Question: I'm trying to edit an user account based on the user id. I'm able to retrieve the user data from the database but there is a problem occurred when trying to update the data into the database after clicking the save button. I have no idea why the problem will occurred. May I know where did I make mistake?
'''
@app.route('/edit',methods = ['GET','POST'])
def edit():
id = session['id']
conn = get_db_connection()
users = conn.execute('SELECT * FROM User WHERE id = ?',(id)).fetchall()
form = EditForm(request.form)
if request.method == 'POST' and form.validate():
hashed_pw = generate_password_hash(form.password.data,"sha256")
print(form.first_name.data, form.last_name.data, form.email.data, hashed_pw, id)
conn.execute('UPDATE User SET first_name = ?,last_name = ?,email = ?, password = ? WHERE id = ?',(form.first_name.data, form.last_name.data, form.email.data, hashed_pw, id))
conn.commit()
conn.close()
message = "Data has been modify successfully"
flash(message,'edited')
return redirect(url_for('edit'))
return render_template('edit.html',users = users, form = form)
'''
'''
<form action="/edit" method="POST">
<div>
<h2 class="text-center fw-bold fs-2 mb-4 p-0 m-0">Edit Account</h2>
{% for user in users %}
<div class="input-group justify-content-between">
<div class="form-floating mb-4" style="min-width: 230px;">
<label for="firstName">First name</label>
<input id="first_name" name="first_name" class="form-control" placeholder="John" value= "{{ user[1] }}" />
{% if form.first_name.errors %}
<ul class="errors text-danger">
{% for error in form.first_name.errors %}
<li>{{ error }}</li>
{% endfor %}
</ul>
{% endif %}
</div>
<div class="form-floating mb-4" style="min-width: 230px;">
<label for="lastName">Last name</label>
<input id="last_name" name="last_name" class="form-control" placeholder="Doe" value= "{{ user[2] }}"/>
{% if form.last_name.errors %}
<ul class="errors text-danger">
{% for error in form.last_name.errors %}
<li>{{ error }}</li>
{% endfor %}
</ul>
{% endif %}
</div>
</div>
<div class="form-floating mb-4">
<label for="email">Email address</label>
<input id="email" name="email" class="form-control" type="email" placeholder="name@example.com" value= "{{ user[3] }}" />
{% if form.email.errors %}
<ul class="errors text-danger">
{% for error in form.email.errors %}
<li>{{ error }}</li>
{% endfor %}
</ul>
{% endif %}
</div>
<div class="form-floating mb-4">
<label for="password">Password</label>
<input id="password" name="password" class="form-control" type="Password" placeholder="Enter your password" />
{% if form.password.errors %}
<ul class="errors text-danger">
{% for error in form.password.errors %}
<li>{{ error }}</li>
{% endfor %}
</ul>
{% endif %}
</div>
<div class="form-floating mb-4">
<label for="passwordConfirmation">Confirm password</label>
<input id="password_confirmation" name="password_confirmation" class="form-control" type="password" placeholder="Enter your password again" />
{% if form.password_confirmation.errors %}
<ul class="errors text-danger">
{% for error in form.password_confirmation.errors %}
<li>{{ error }}</li>
{% endfor %}
</ul>
{% endif %}
</div>
{% endfor %}
'''
[
'''
Traceback (most recent call last):
File "C:\Users\user\desktop\phonebuddy\.venv\lib\site-packages\flask\app.py", line 2525, in wsgi_app
response = self.full_dispatch_request()
File "C:\Users\user\desktop\phonebuddy\.venv\lib\site-packages\flask\app.py", line 1822, in full_dispatch_request
rv = self.handle_user_exception(e)
File "C:\Users\user\desktop\phonebuddy\.venv\lib\site-packages\flask\app.py", line 1820, in full_dispatch_request
rv = self.dispatch_request()
File "C:\Users\user\desktop\phonebuddy\.venv\lib\site-packages\flask\app.py", line 1796, in dispatch_request
return self.ensure_sync(self.view_functions[rule.endpoint])(**view_args)
File "C:\Users\user\Desktop\PhoneBuddy\app.py", line 127, in edit
conn.execute('UPDATE User SET first_name = ?,last_name = ?,email = ?, password = ? WHERE id = ?',(form.first_name.data, form.last_name.data, form.email.data, hashed_pw, id))
sqlite3.InterfaceError: Error binding parameter 4 - probably unsupported type.
127.0.0.1 - - [28/Nov/2022 16:29:50] "POST /edit HTTP/1.1" 500 -
'''
<URL>
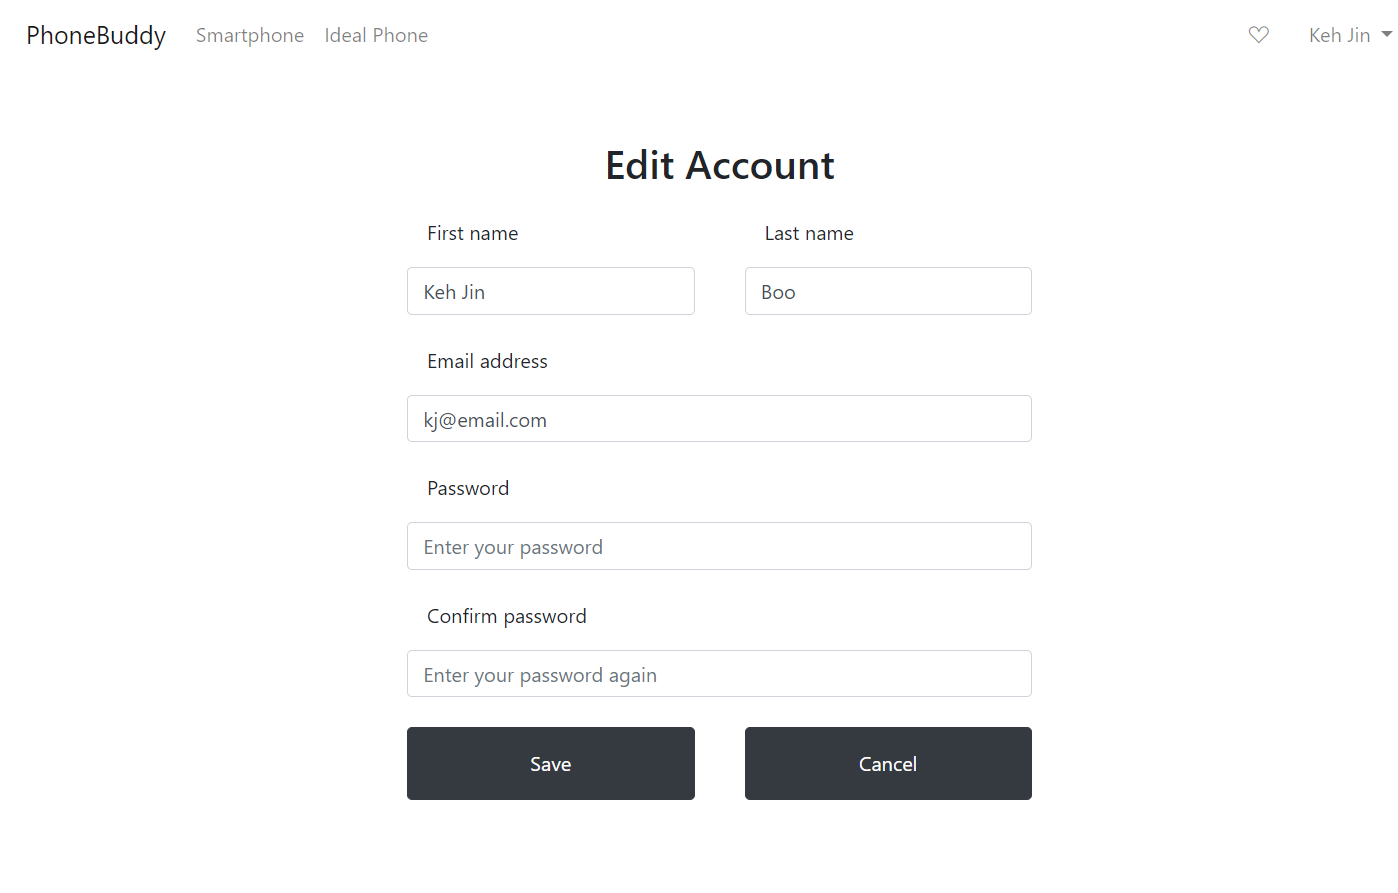
Answer: The error message says that the type of parameter 4 is unsupported. The counting starts with 0, so we are talking about the 'id'. Your debug output shows that 'id' contains the <URL>'.
This is no problem for the select-statement where you only pass one parameter, because it can coup with both, single values and tuples. But if you pass more than just 'id' like in your update statement, you get a tuple that contains a tuple.
Please check how you set 'session['id']'. If you want to pass just one id then don't pass a tuple. If you want to pass a tuple then get the first value 'id[0]' when you pass it to the update statement!